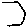
Label: hexagon